Brain MRI, t2w sequence, axial 2D slice.
Patient: age 39, sex M, weight 95 kg, height 1.95 m
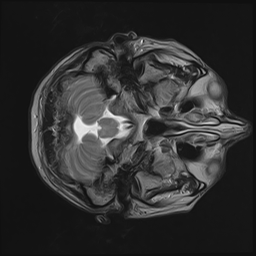